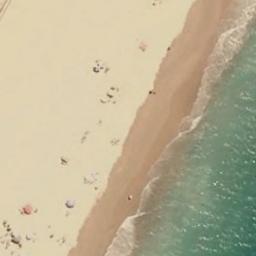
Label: beach